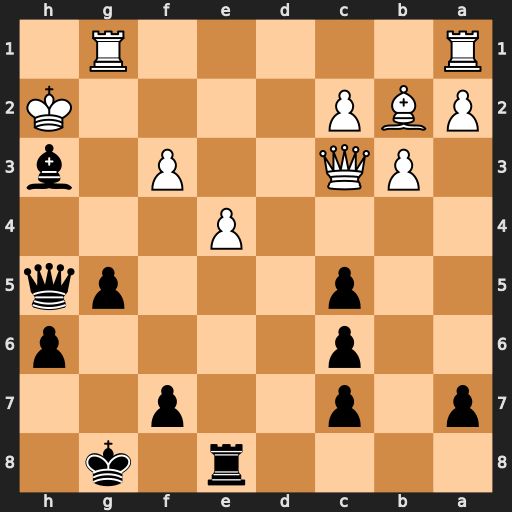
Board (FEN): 4r1k1/p1p2p2/2p4p/2p3pq/4P3/1PQ2P1b/PBP4K/R5R1
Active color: b
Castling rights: -
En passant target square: -
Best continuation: Bf1+ Kg3 Qh4#